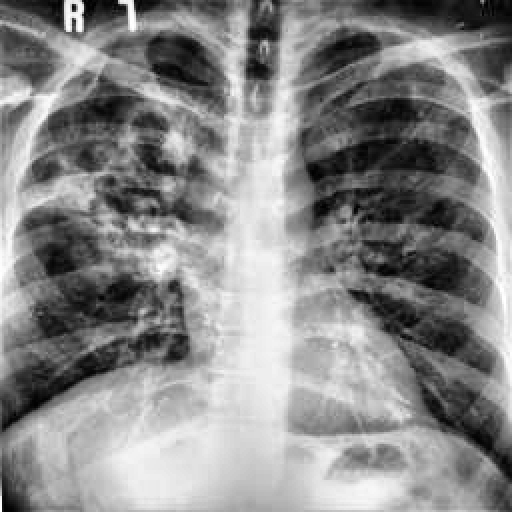
Finding: TUBERCULOSIS